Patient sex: M
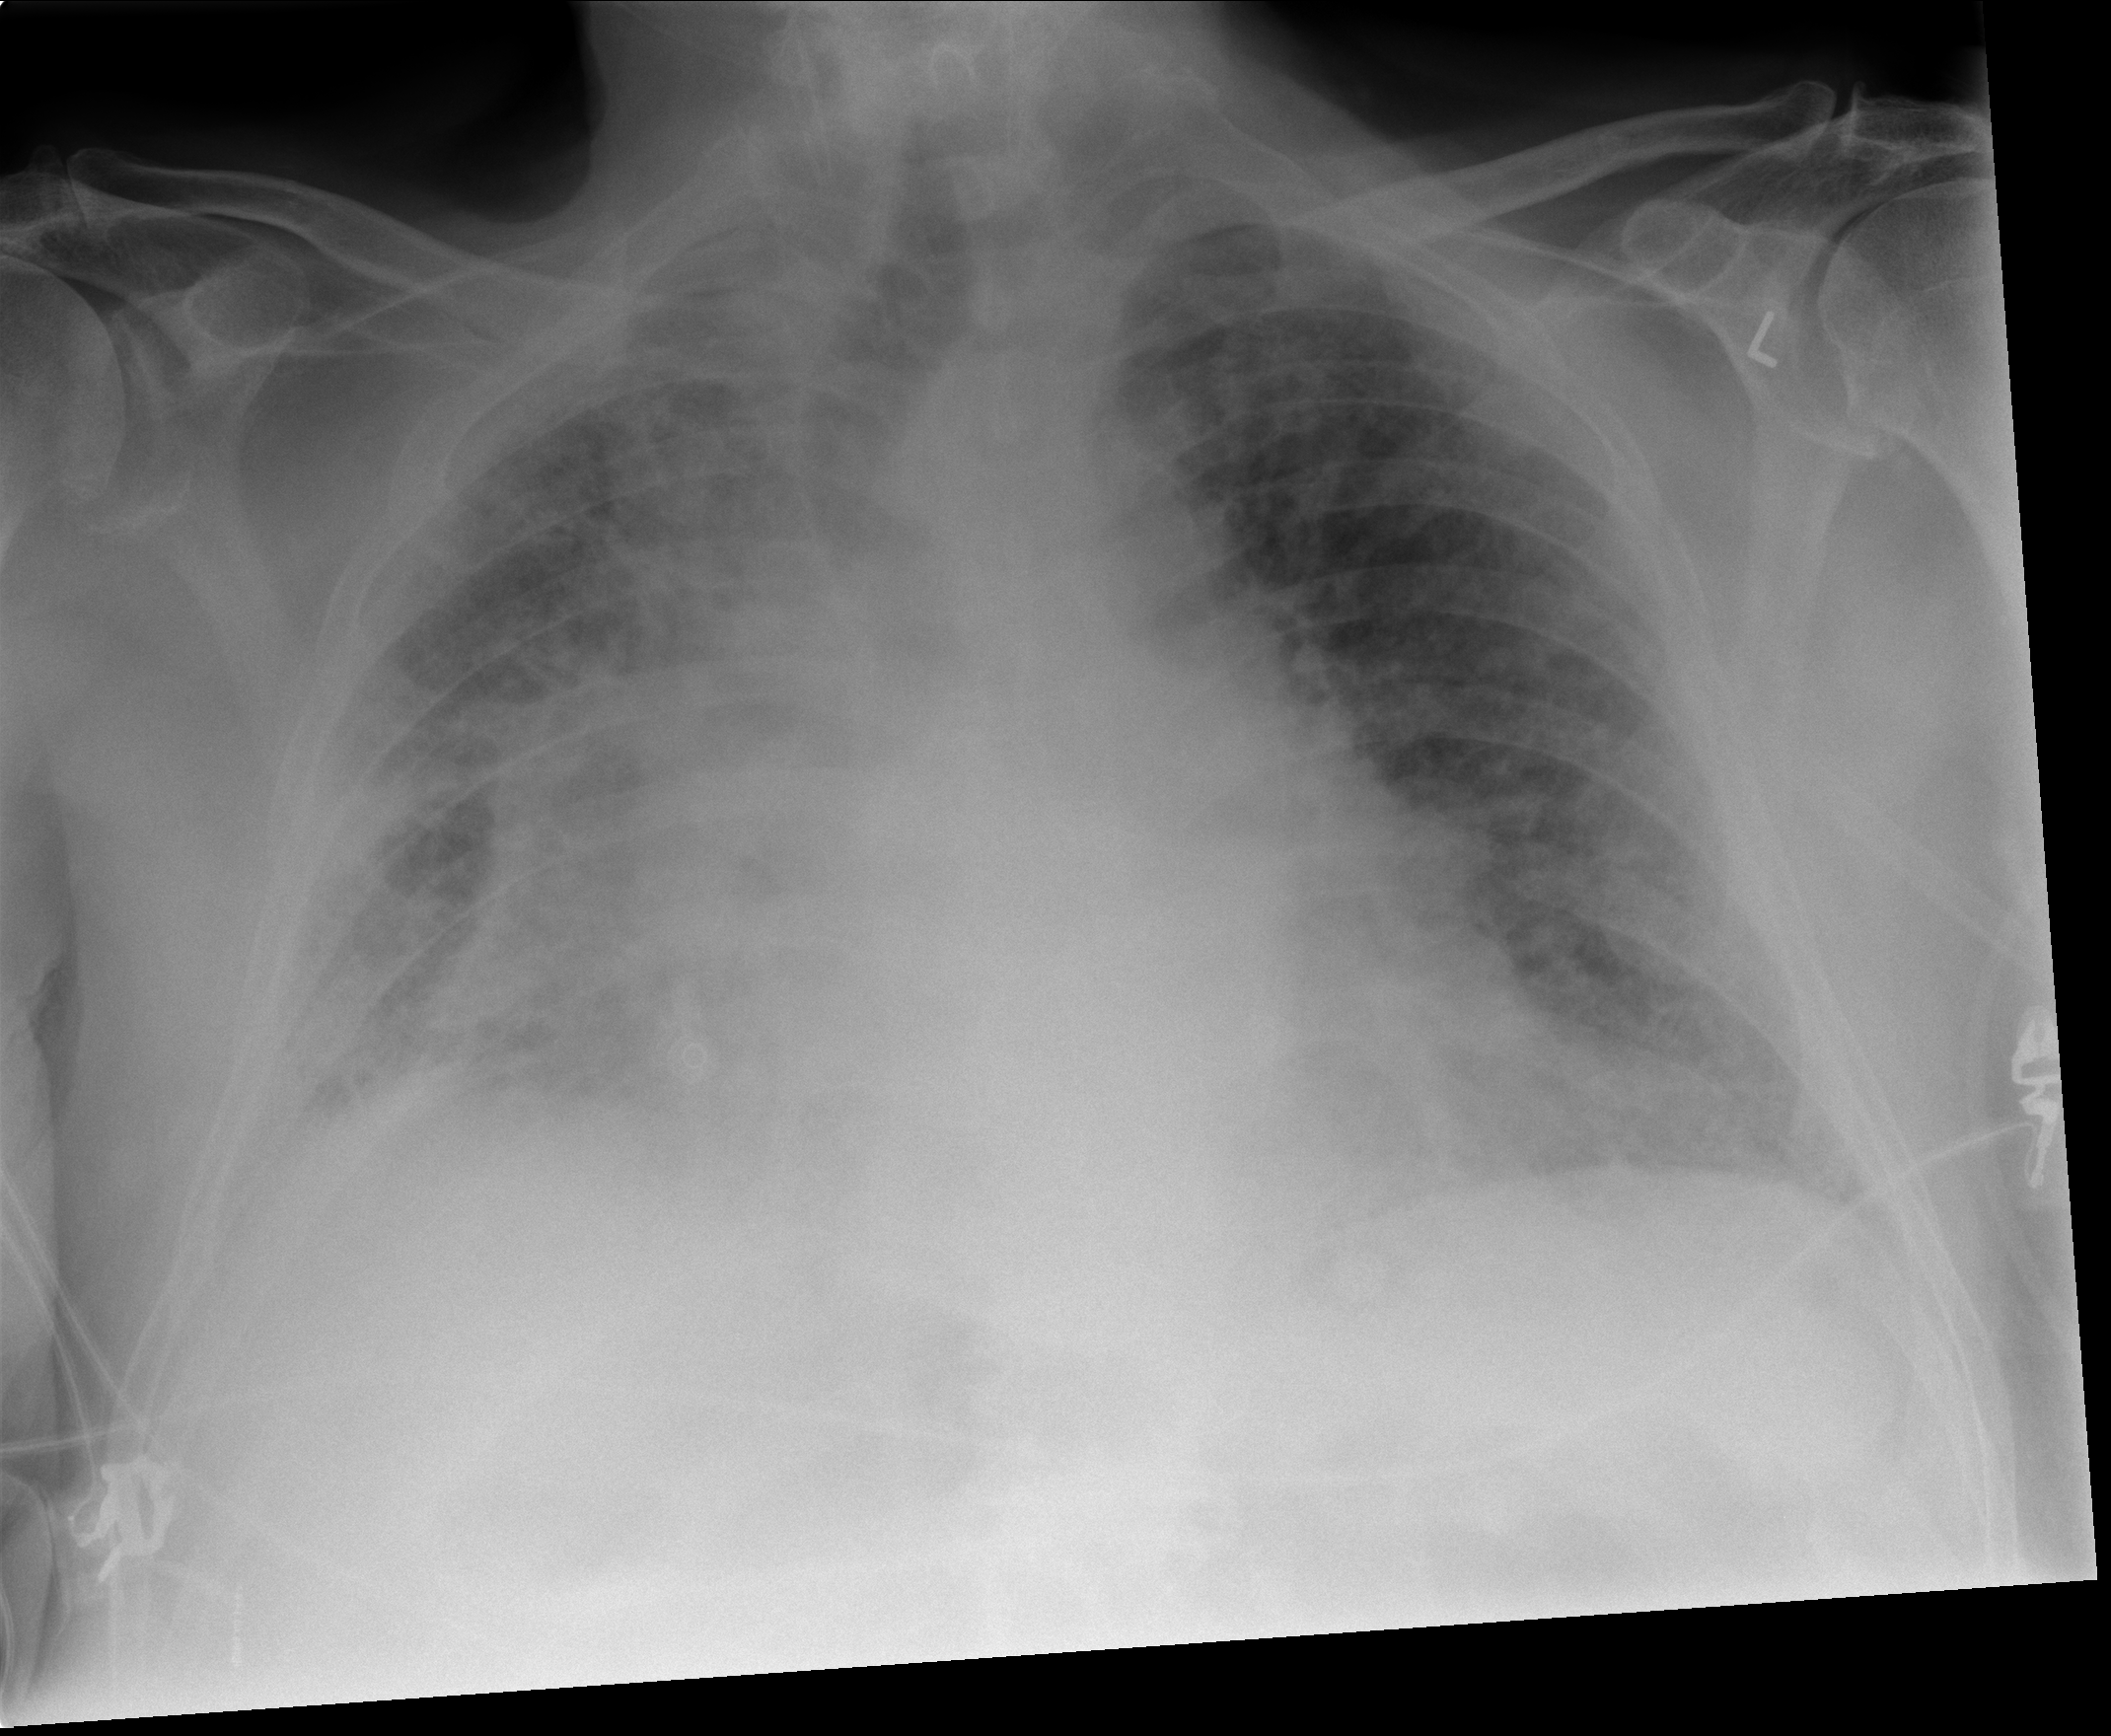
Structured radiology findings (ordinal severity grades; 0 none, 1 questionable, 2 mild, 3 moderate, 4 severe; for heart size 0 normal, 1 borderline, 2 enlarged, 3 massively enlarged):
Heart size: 1
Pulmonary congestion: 3
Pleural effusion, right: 2
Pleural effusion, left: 2
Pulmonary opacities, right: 3
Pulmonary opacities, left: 2
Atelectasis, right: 3
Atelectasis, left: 2